Question: I have an already existing SQL request that join 8 tables togethers, I need to add 3 mores tables to add a facultative information to my data.
For this task, we can ignore 6 tables (bundled in 'other_tables') :

The part in the red box is the one I got to add. I want to only add 'request' that respect a few conditions. If none are found, I still want my person, but with no data in the 'Request' column.
So far I tried this, but the multiple 'left join' seems ugly and too inclusive.
'''
Select [...], request.Id
From [Action] inner join [other tables on ...] inner join
Person on Action.PersonId = Person.Id left JOIN
request as r on r.PersonId = Person.Id left JOIN
Subject as s on s.SubjectId = r.SubjectId left JOIN
TypeRequest tr on tr.IDSujet = s.SubjectId
Where
([already existing conditions]) and typeRequest = 'MOVE' (?)
'''
And to rephrase once more what I want : Get me all 'actions' according to some filter (on ), also get the 'person' they are linked to. If that 'person' has a 'Request' of a specific 'TypeRequest', add the 'Request id' to the data row.
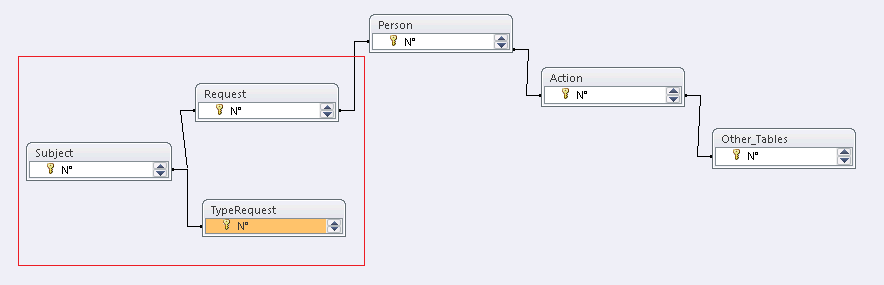
Answer: Does the query above work?
"seems ugly and too inclusive" is a bit vague.
are you getting the results you want?
you can also move part of the where clause to the join like this:
'''
Select [...], request.Id
From [Action] inner join [other tables on ...] inner join
Person on Action.PersonId = Person.Id left JOIN
request as r on r.PersonId = Person.Id left JOIN
Subject as s on s.SubjectId = r.SubjectId left JOIN
TypeRequest tr on tr.IDSujet = s.SubjectId **and typeRequest = 'MOVE'**
Where
([already existing conditions])
'''